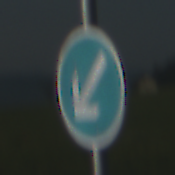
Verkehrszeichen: VorgeschriebeneVorbeifahrtLinks
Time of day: MorningAfternoon
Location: Outdoor (Nature)
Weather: Clear
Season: NotSpecified
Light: Natural